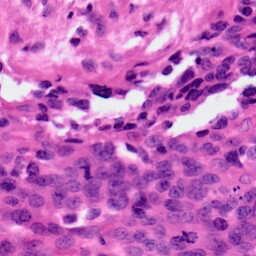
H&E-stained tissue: Ovarian